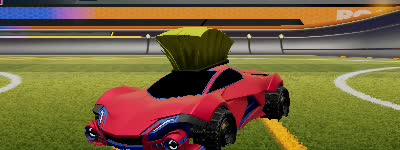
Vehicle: werewolf